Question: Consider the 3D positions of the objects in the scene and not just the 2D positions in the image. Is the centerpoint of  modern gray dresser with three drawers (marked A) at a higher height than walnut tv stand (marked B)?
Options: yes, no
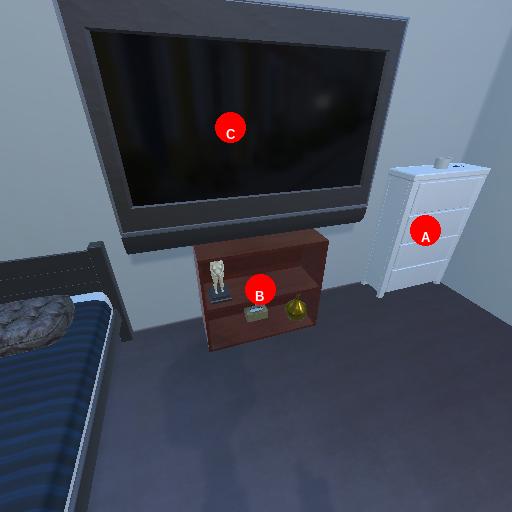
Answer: yes